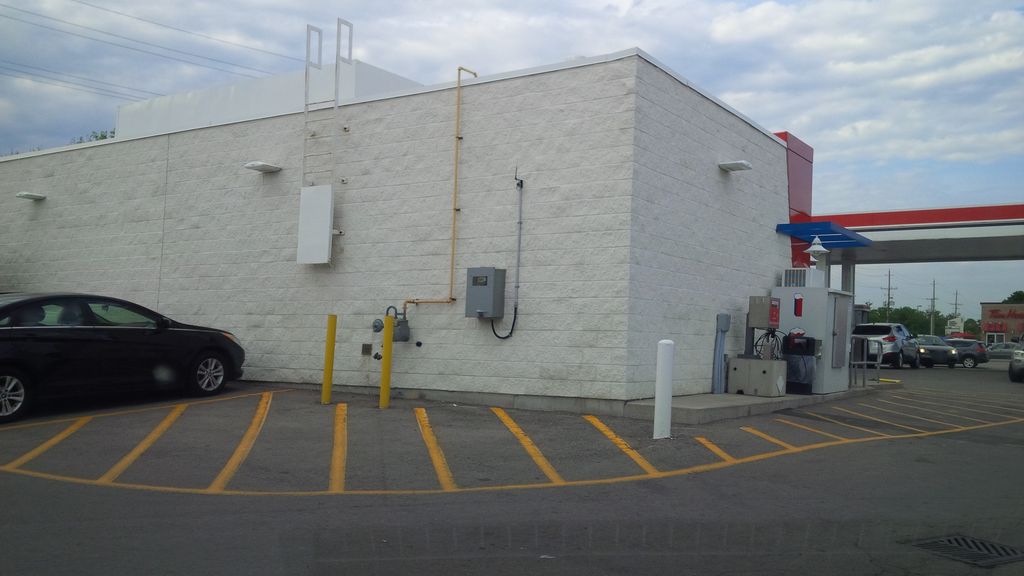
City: hamilton